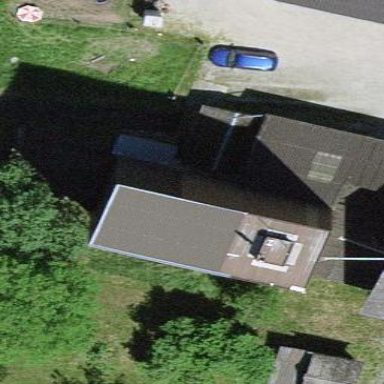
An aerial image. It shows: Farm auxiliary building.